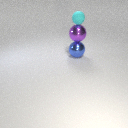
large blue metal sphere below large purple metal sphere